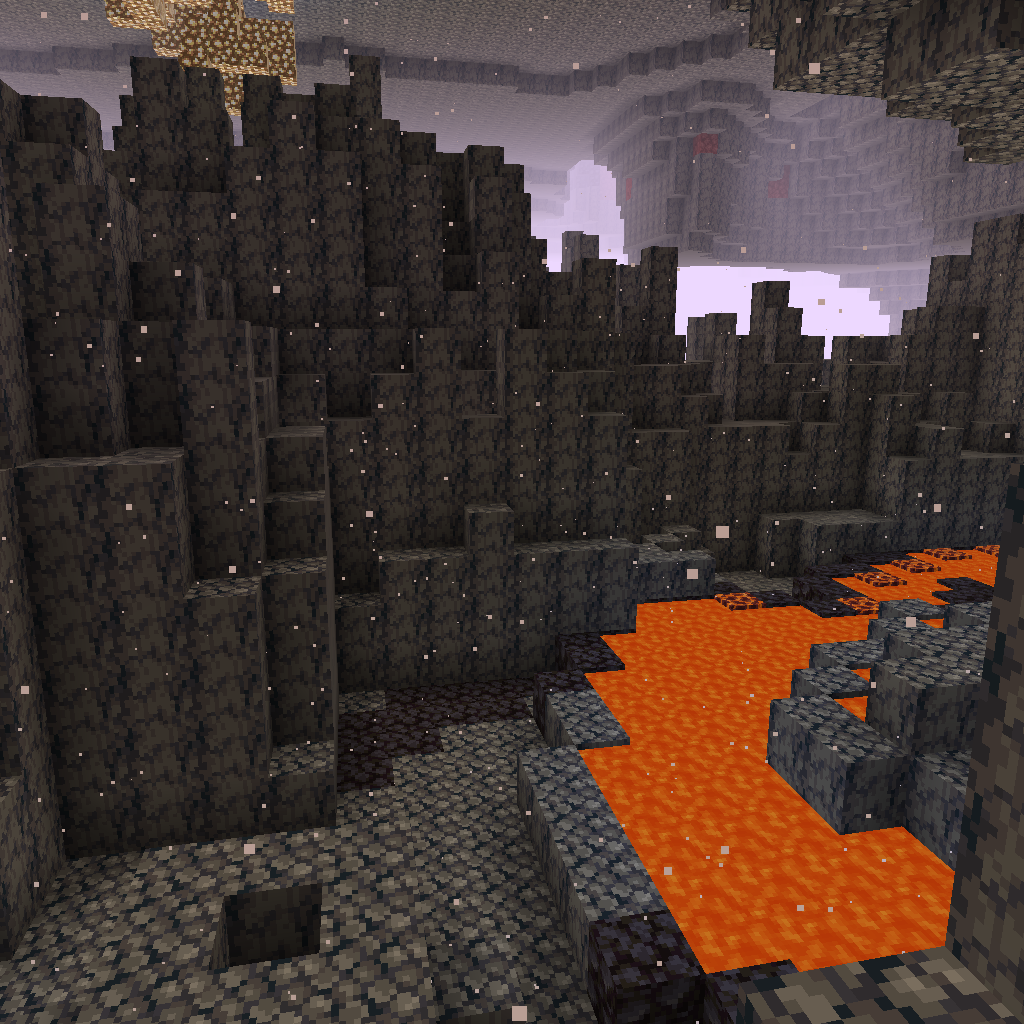
basalt deltas in the nether